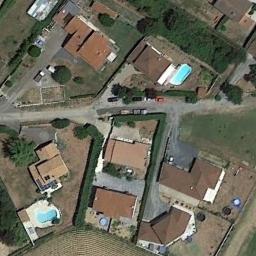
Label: medium_residential